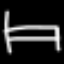
Label: bed